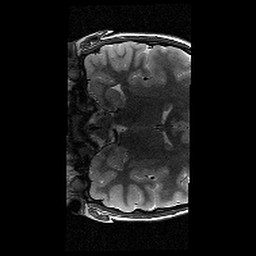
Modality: T2w
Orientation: coronal
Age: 9
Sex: male
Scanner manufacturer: siemens
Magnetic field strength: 3 T
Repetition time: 9.23 s
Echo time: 0.067 s